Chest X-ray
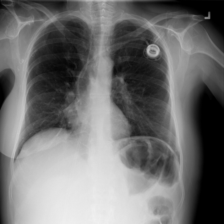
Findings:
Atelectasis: negative
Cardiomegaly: negative
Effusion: negative
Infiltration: positive
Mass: negative
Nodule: negative
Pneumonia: negative
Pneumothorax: negative
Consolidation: negative
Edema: negative
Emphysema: negative
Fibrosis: negative
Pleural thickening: negative
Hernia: negative